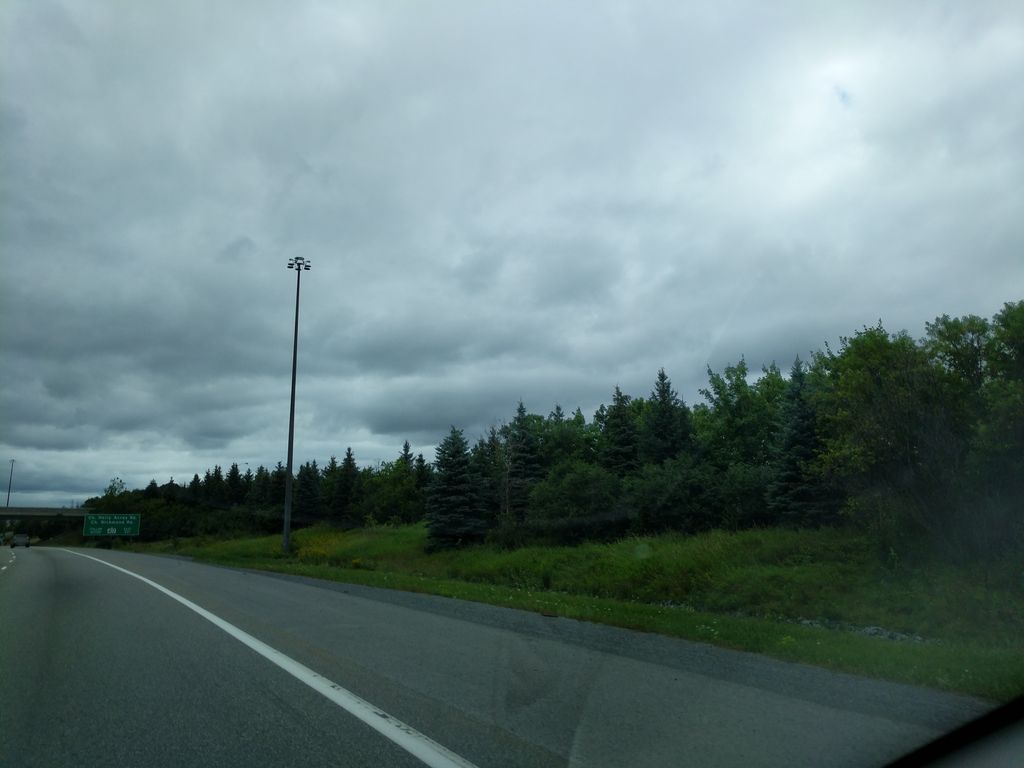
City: ottawa-gatineau